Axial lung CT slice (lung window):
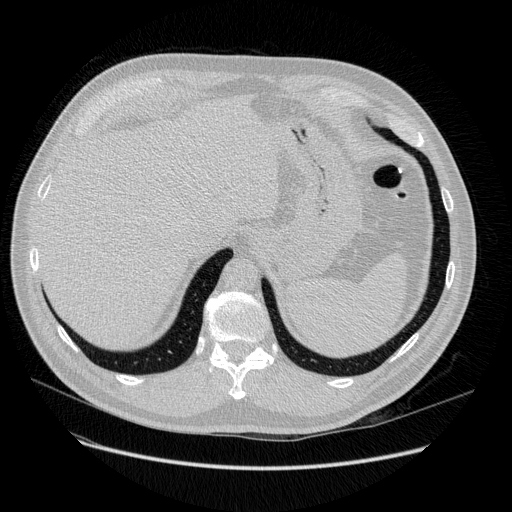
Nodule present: no